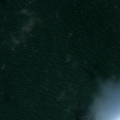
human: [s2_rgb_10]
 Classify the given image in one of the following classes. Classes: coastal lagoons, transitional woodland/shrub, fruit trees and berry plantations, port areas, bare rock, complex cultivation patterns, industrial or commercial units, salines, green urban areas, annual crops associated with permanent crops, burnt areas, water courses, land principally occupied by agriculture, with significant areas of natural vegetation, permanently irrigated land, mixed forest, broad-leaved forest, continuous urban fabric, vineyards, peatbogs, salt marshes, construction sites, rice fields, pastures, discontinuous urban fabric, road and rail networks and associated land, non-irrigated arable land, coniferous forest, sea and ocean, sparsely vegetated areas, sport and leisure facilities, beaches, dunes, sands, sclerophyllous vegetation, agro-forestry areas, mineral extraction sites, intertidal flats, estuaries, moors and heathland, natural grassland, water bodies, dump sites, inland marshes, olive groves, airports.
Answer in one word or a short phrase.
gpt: sea and ocean